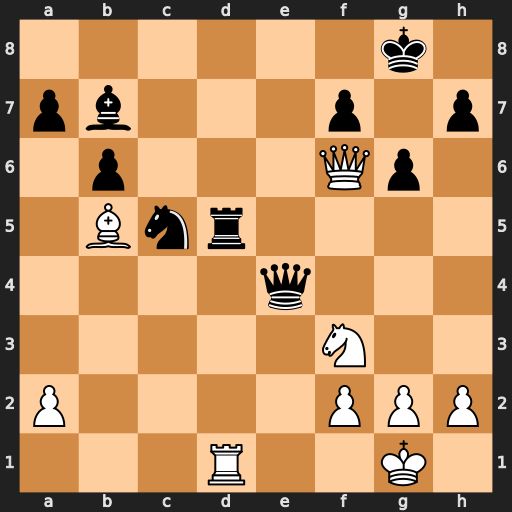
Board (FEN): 6k1/pb3p1p/1p3Qp1/1Bnr4/4q3/5N2/P4PPP/3R2K1
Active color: w
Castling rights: -
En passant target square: -
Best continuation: Re1 Qxe1+ Nxe1